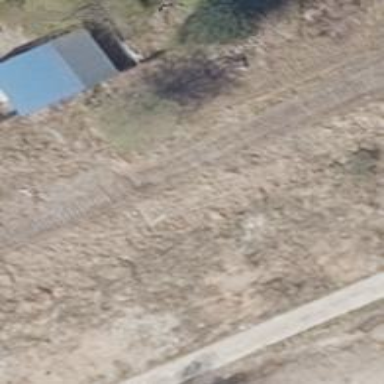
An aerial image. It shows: Left-hand railway turnout side.